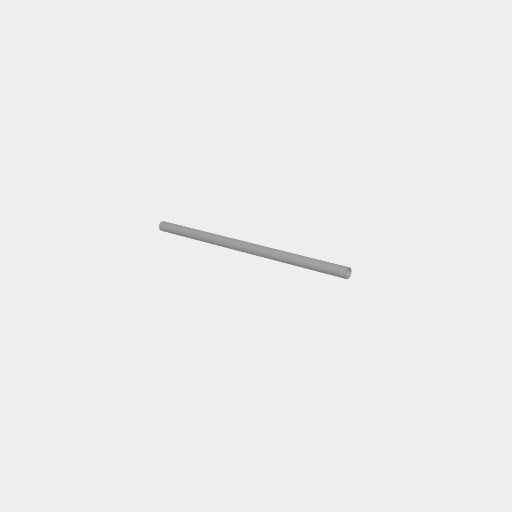
Part: AluminumTube12ID14OD300